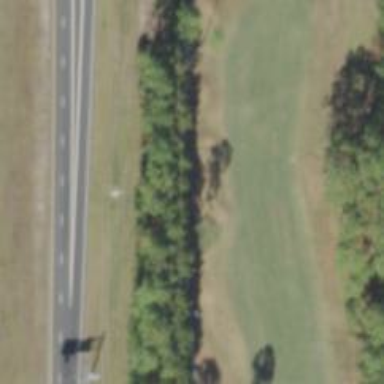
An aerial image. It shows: Golf cartpath that is also road path.